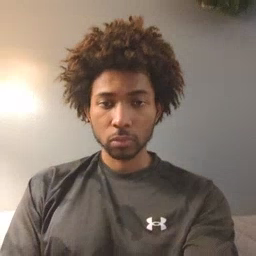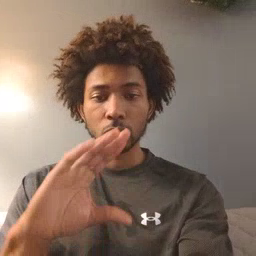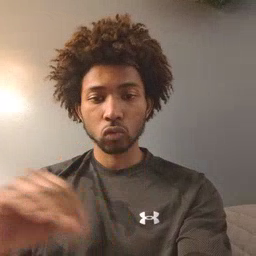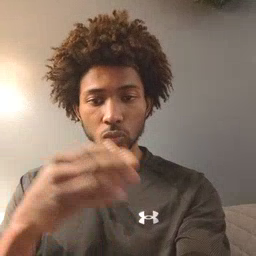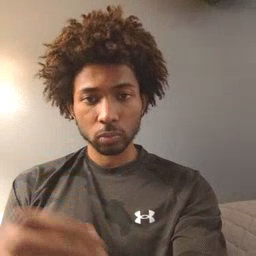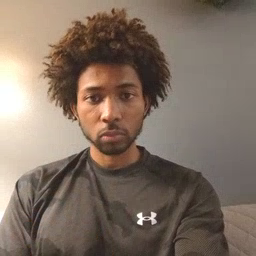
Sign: story